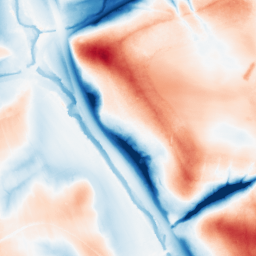
Category: classical
Decomposition family: gaussian
Decomposition parameters: sigma: 20
Upsampling method: edge_directed
Upsampling parameters: scale: 4
Upsampling scale: 4